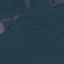
Land use / land cover: Forest